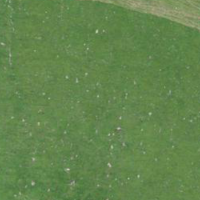
EUNIS habitat code: 23
Species observed at this site:
Clinopodium vulgare